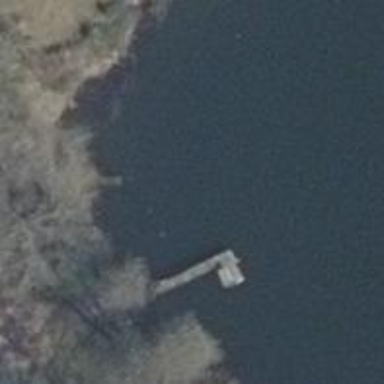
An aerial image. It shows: Man-made pier.